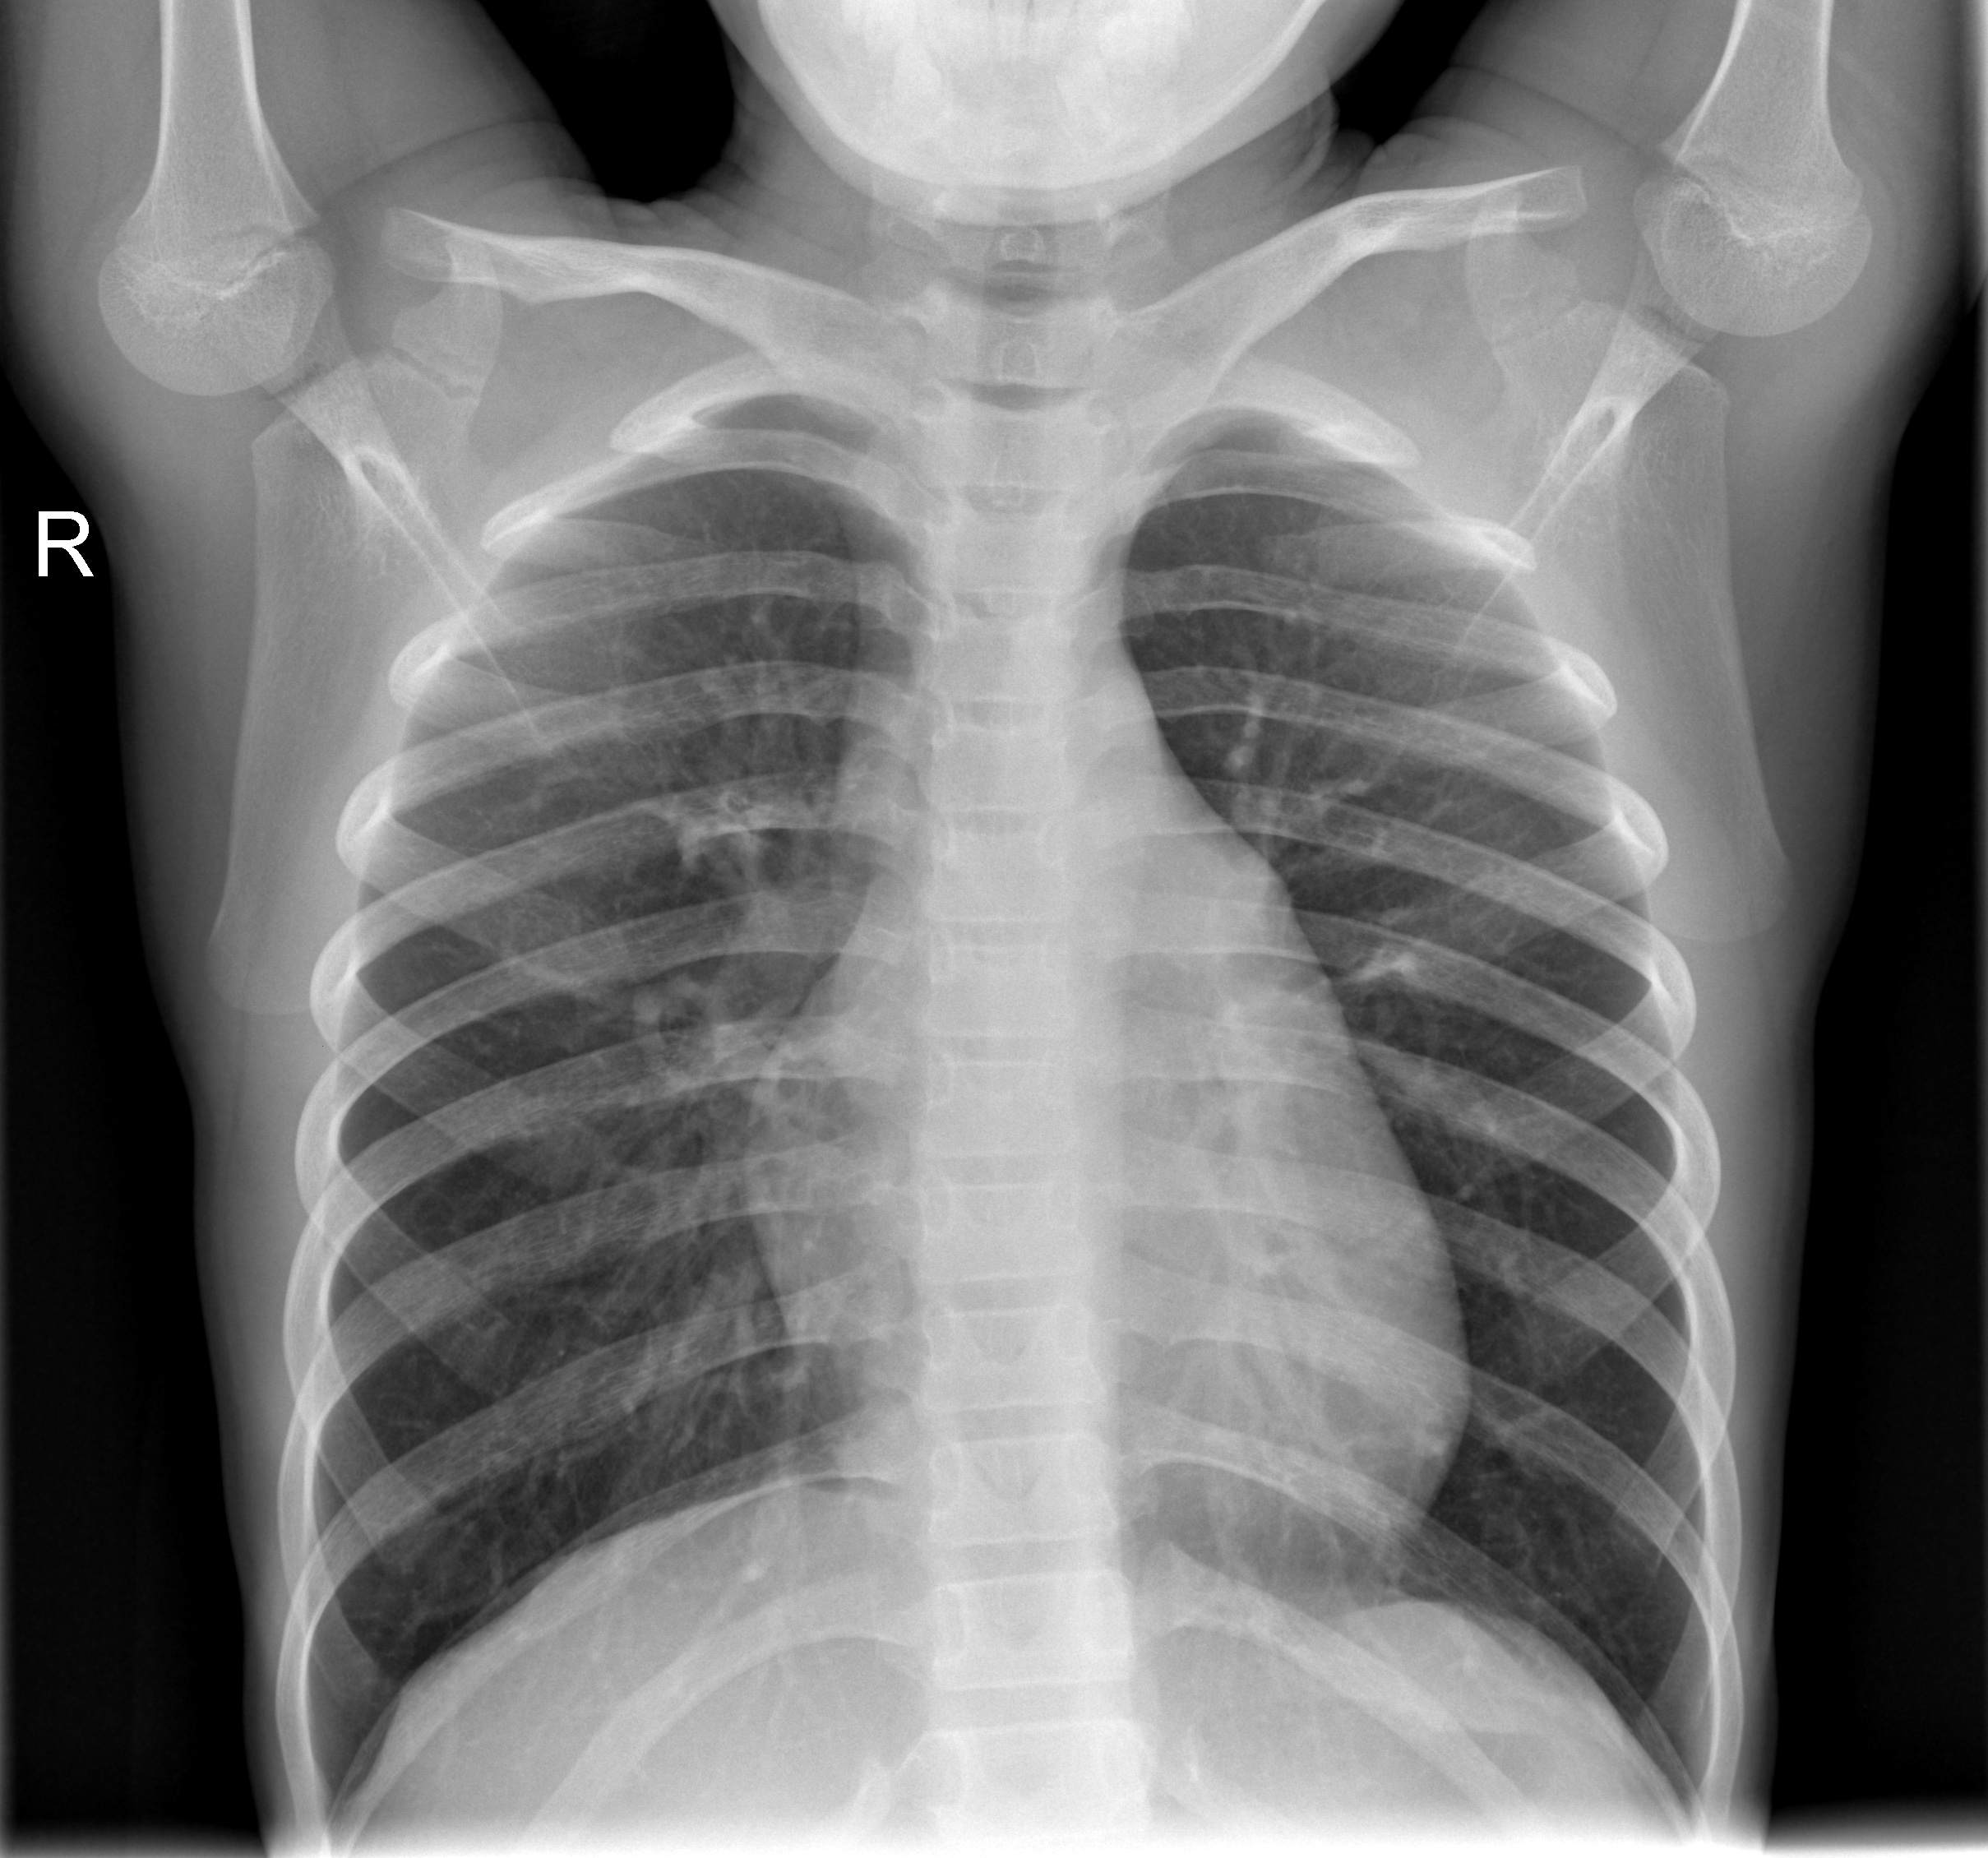
Diagnosis: NORMAL